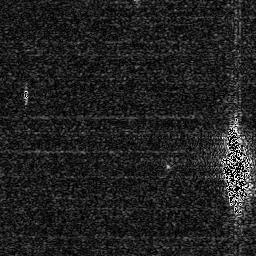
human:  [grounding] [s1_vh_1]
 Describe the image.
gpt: In the satellite image, there is  <ref>1 medium ship </ref> <box>[[87, 50, 96, 77, 0]]</box> located at right.